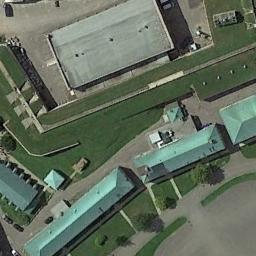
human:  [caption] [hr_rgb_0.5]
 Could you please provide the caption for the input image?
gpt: The palace is on the grass .

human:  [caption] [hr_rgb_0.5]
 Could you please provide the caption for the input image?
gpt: There are several buildings beside the palace .

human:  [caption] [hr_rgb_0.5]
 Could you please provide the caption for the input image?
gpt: The palace has some green palaces and a gray palace .

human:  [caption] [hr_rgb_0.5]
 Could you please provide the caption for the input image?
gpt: The roof of this palace is black and there is a white vacant lot in front of the palace .

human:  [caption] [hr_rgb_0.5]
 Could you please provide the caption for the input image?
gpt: There are some green lawns beside the green palace .